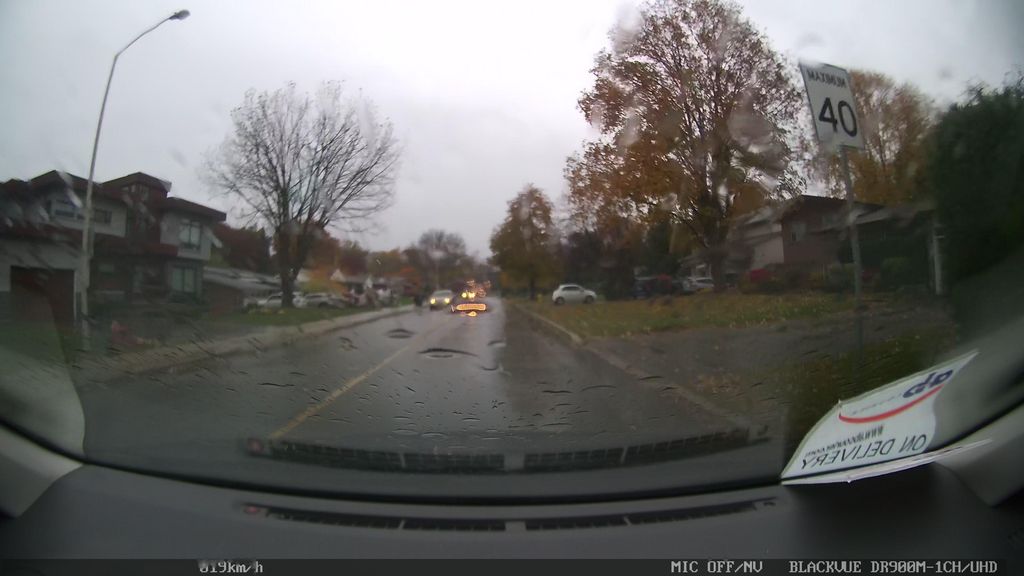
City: toronto